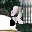
Label: 2